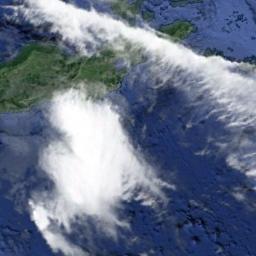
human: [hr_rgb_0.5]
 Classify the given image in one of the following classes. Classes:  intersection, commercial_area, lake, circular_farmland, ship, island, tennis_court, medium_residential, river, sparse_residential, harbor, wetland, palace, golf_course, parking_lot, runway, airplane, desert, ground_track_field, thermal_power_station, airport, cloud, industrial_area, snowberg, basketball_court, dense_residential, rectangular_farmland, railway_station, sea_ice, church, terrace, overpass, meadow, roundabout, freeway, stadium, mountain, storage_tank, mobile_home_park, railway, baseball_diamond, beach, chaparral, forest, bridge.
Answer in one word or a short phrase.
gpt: cloud